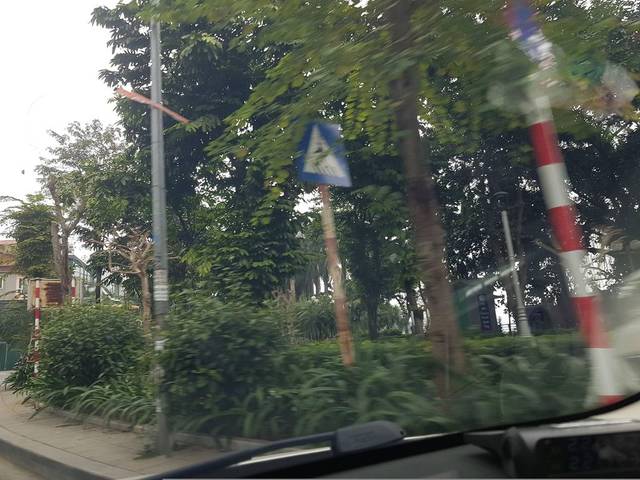
Region: Vietnam
Coordinates: 21.046, 105.815